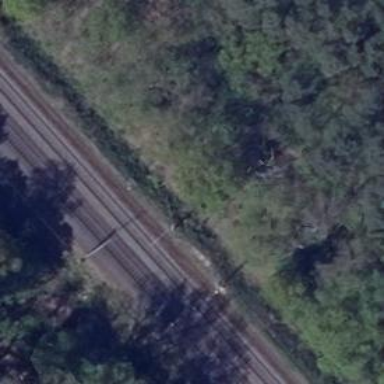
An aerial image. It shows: Railway milestone with catenary mast.